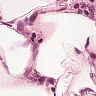
Metastatic tissue present: no